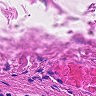
Metastatic tissue present: no